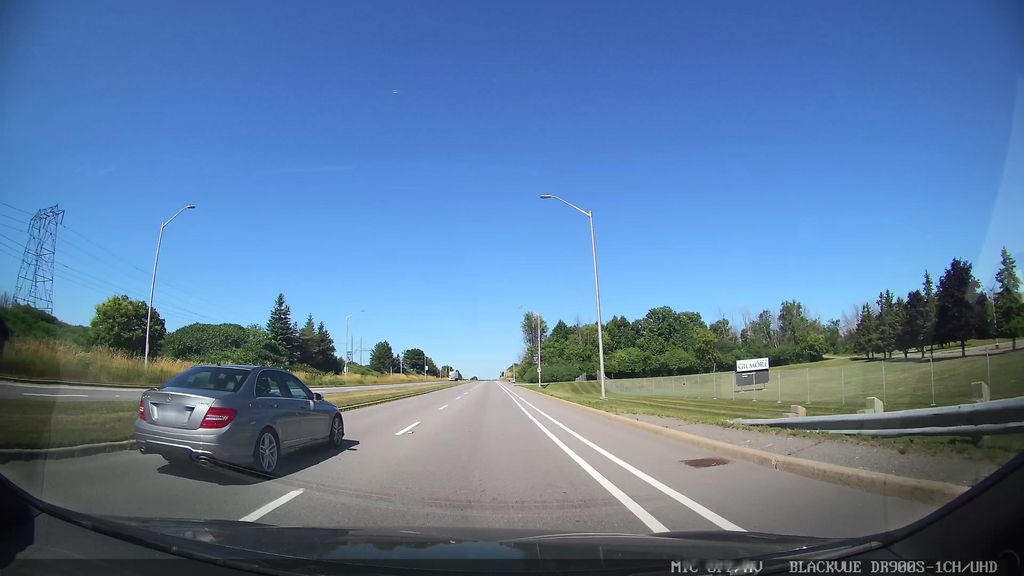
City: ottawa-gatineau